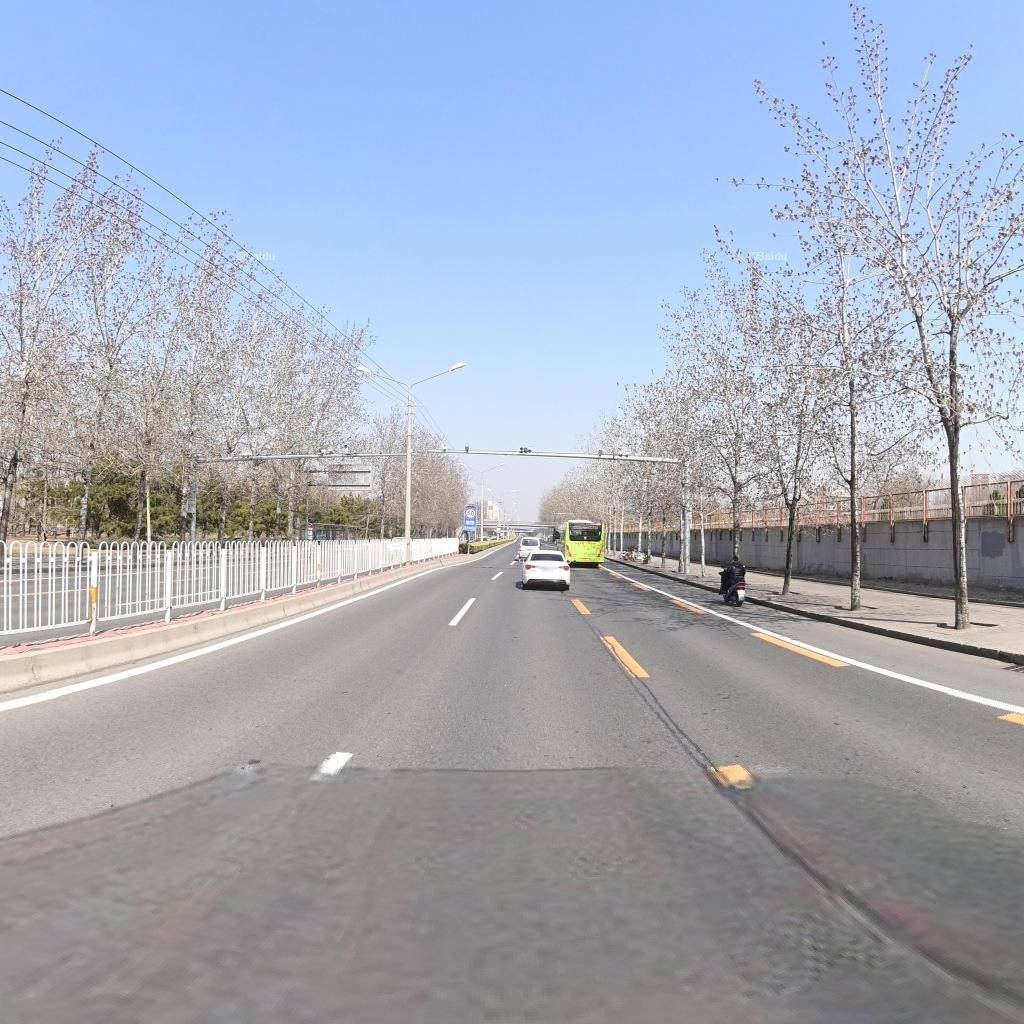
Region: Chaoyang
Road damage annotations: longitudinal patch